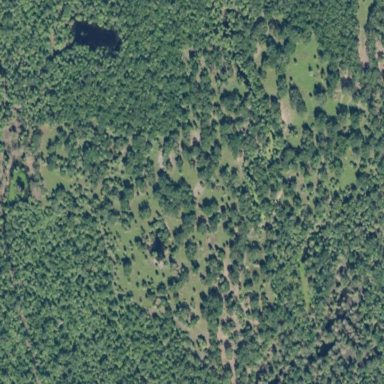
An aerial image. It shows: Mixed leaf woodland.